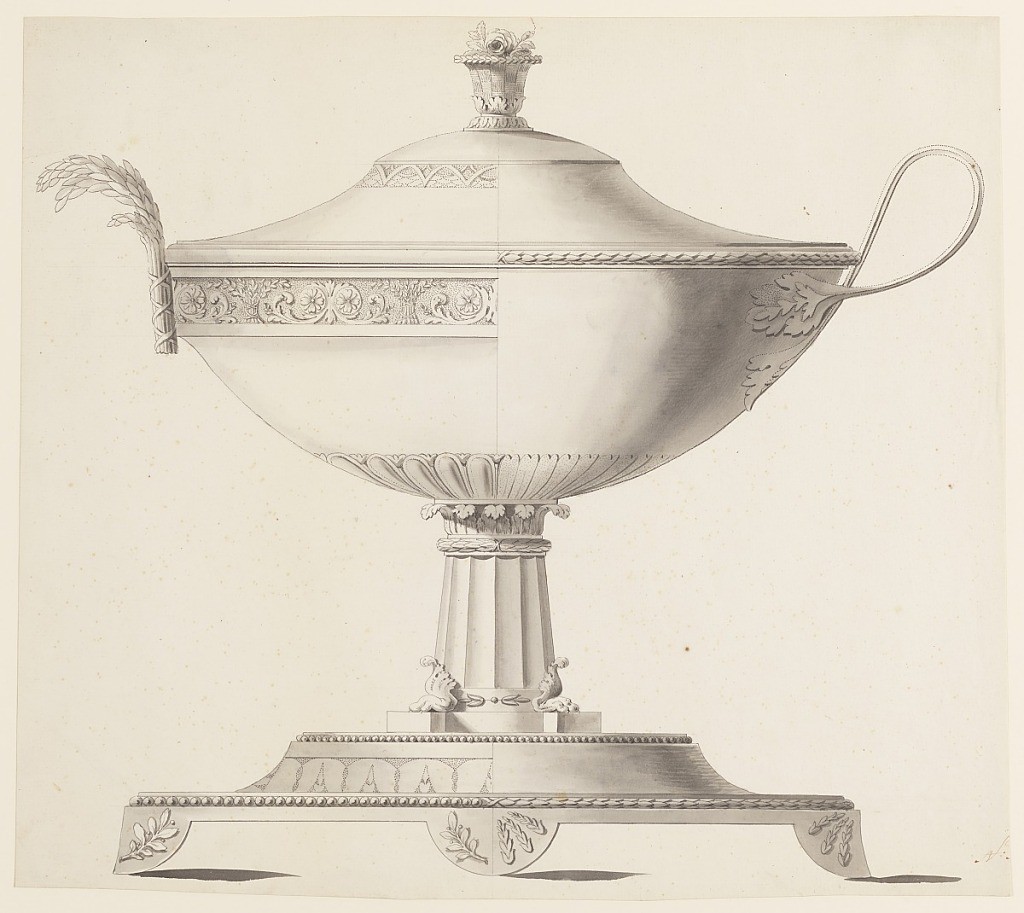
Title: Design for a Tureen
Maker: Joseph Anton Seethaler II, German, 1799–1868
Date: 1825-1835
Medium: Pen and ink, brush and washes
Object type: drawing
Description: The left half shows the vessel banded by wheat and rinceaux, with a bundle of wheat forming the handle. The finial is in the form of a basket holding a rose. Fluted columnar base with acanthus leaf capital and paw feet. The right half is adorned with a leaf motif and leaf and tendril forming the handle.